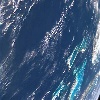
Label: water